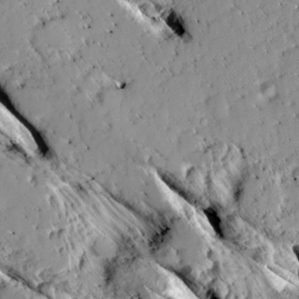
Label: non_frost